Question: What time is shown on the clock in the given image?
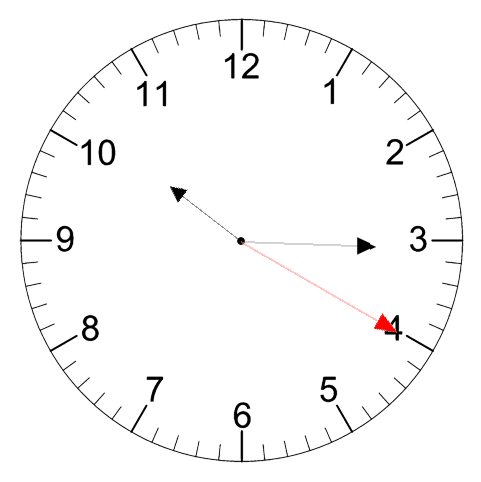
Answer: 10:15:20